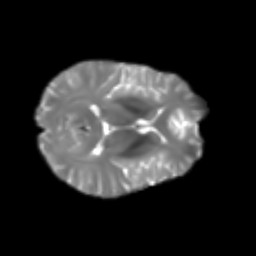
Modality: T2w
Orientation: axial
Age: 29
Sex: male
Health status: healthy